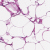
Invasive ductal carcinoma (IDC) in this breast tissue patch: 0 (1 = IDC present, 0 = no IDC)